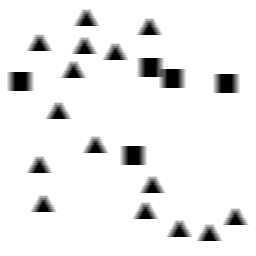
Squares: 5
Triangles: 15
Stars: 0
Total shapes: 20